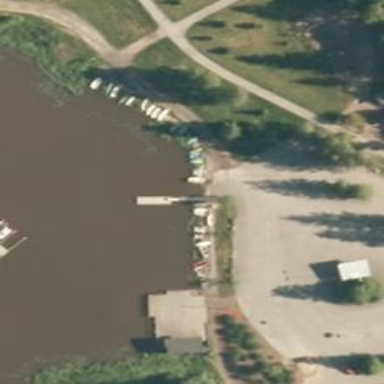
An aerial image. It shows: Slipway on leisure land.